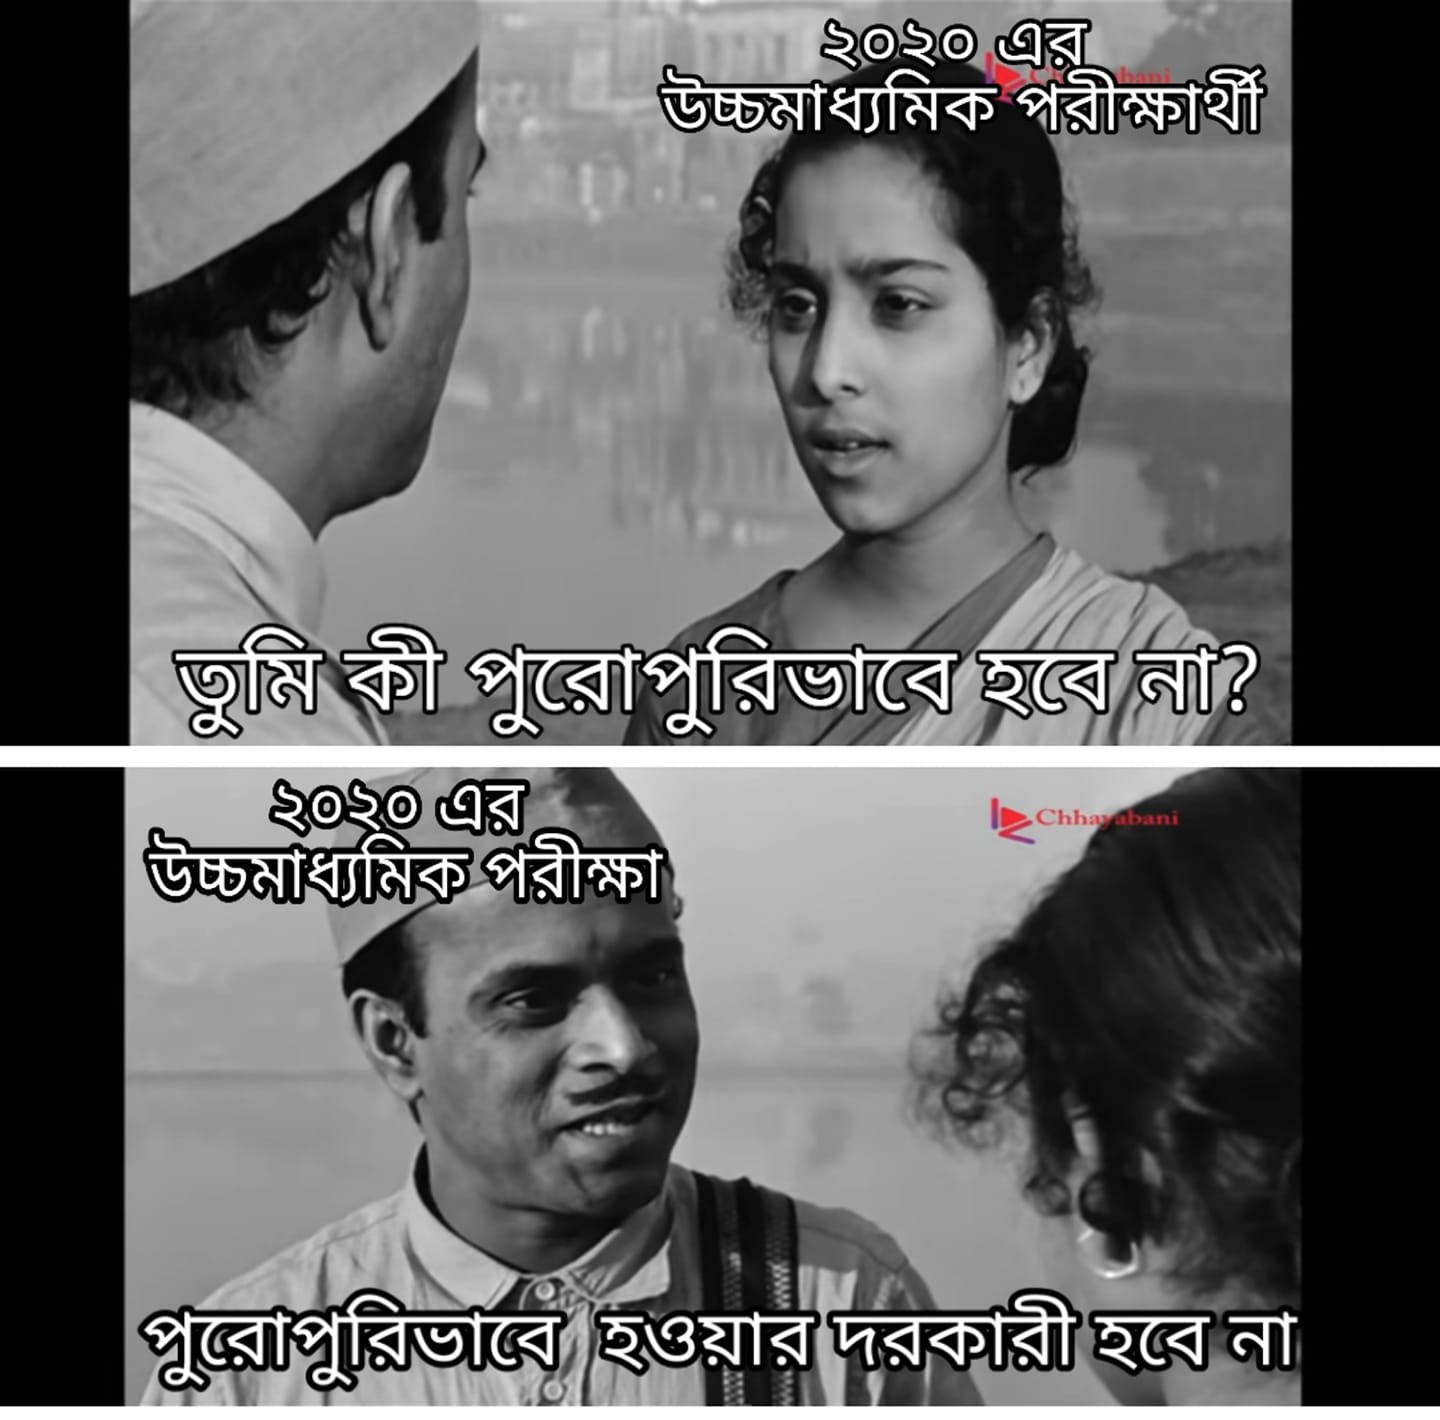
Caption: ২০২০ এর উচ্চমাধ্যমিক পরীক্ষার্থী    তুমি কী পুরোপুরিভাবে হবে না ?    ২০২০ এর উচ্চমাধ্যমিক পরীক্ষা     পুরোপুরিভাবে হওয়ার দরকারী হবে না
Label: non-hate